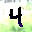
Label: 4